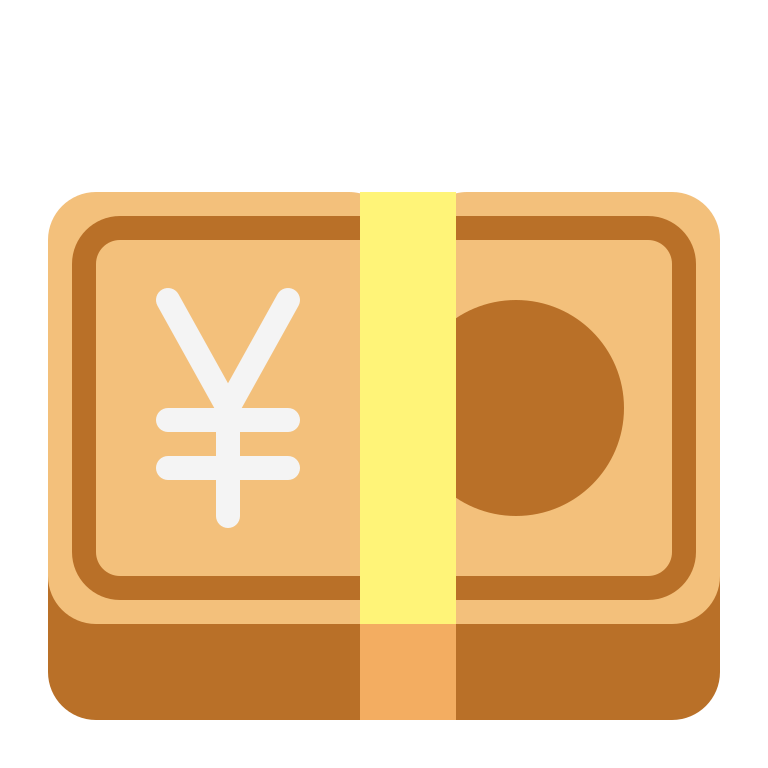
yen banknote flat